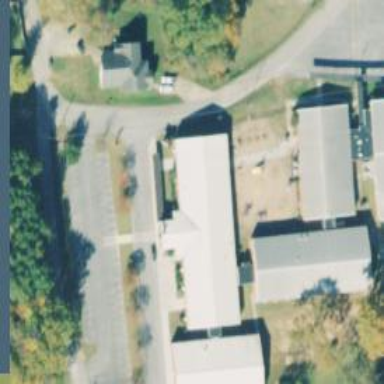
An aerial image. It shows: School.